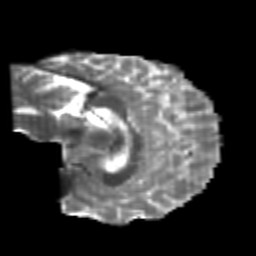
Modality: T2w
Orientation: sagittal
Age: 22
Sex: male
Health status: healthy
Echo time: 0.074 s